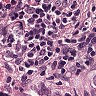
Metastatic tissue present: no